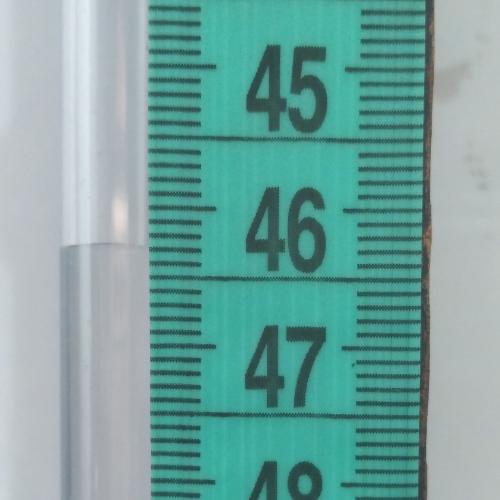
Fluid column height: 46.3 cm